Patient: sex F, age 44
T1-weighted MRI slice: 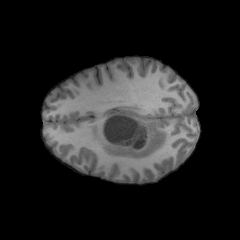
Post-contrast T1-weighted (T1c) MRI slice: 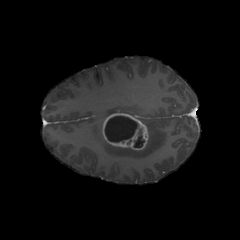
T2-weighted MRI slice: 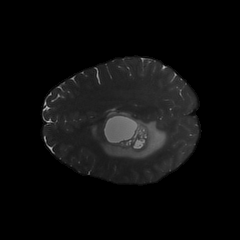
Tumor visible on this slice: yes
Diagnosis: Glioblastoma, IDH-wildtype
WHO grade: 4